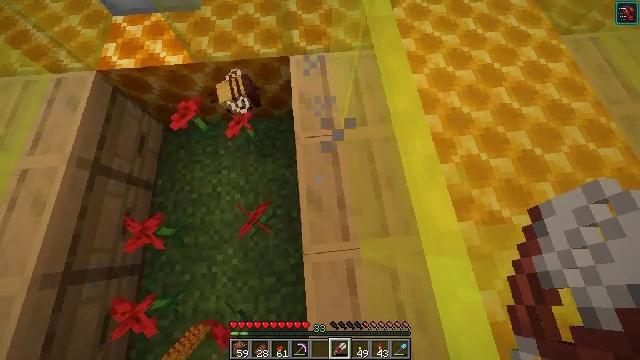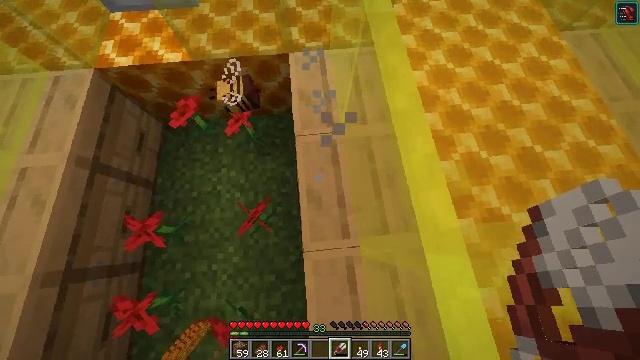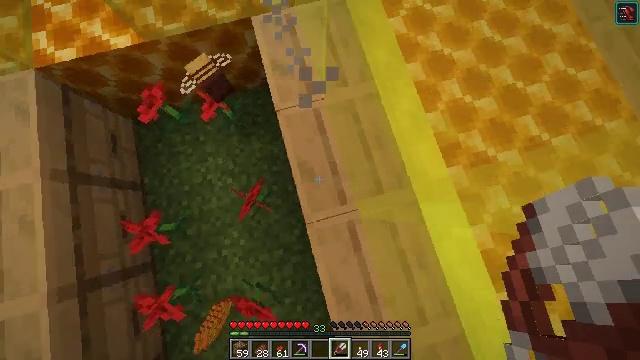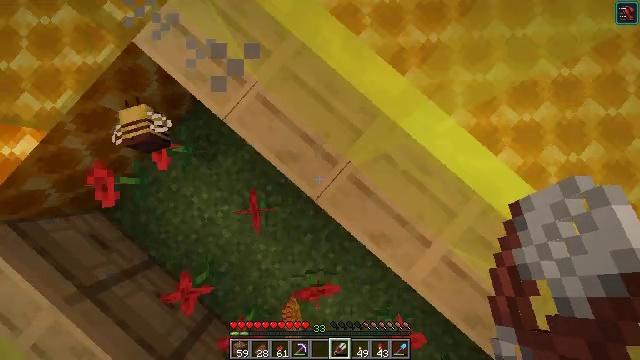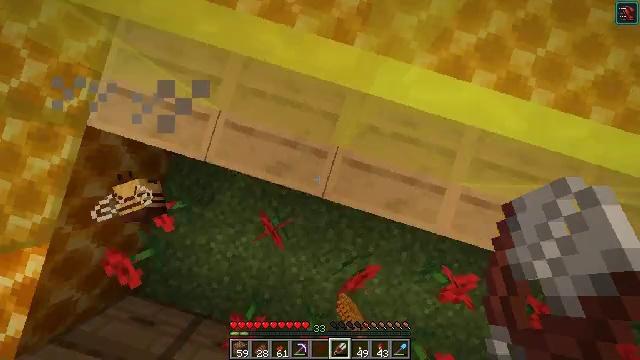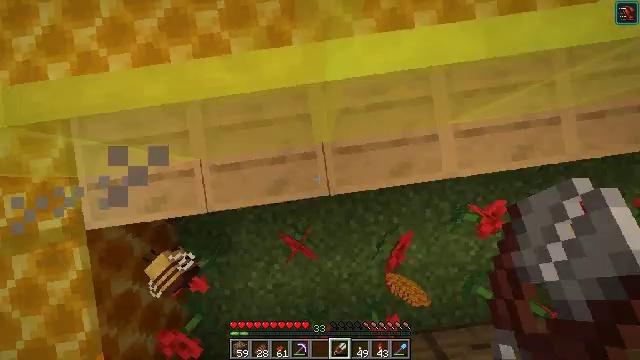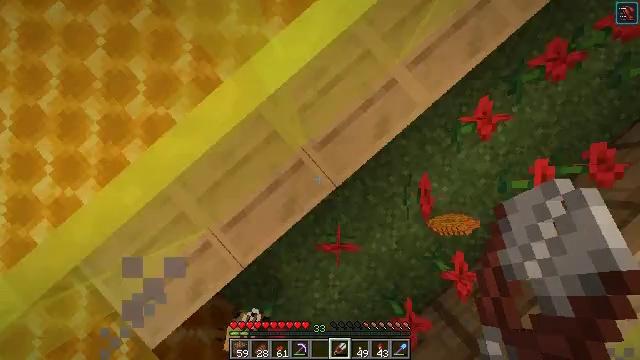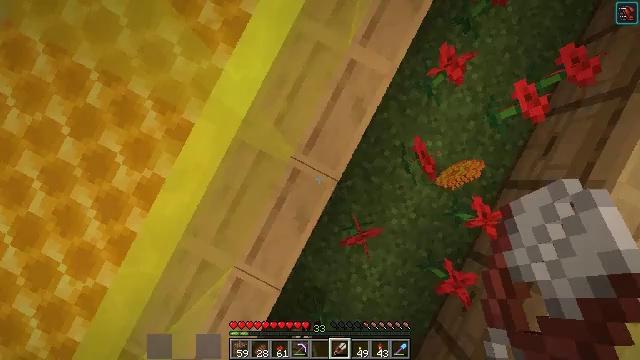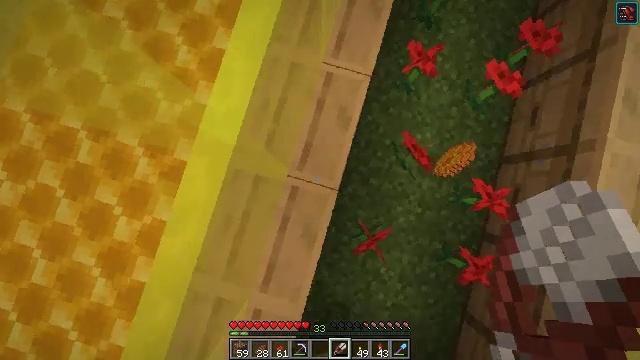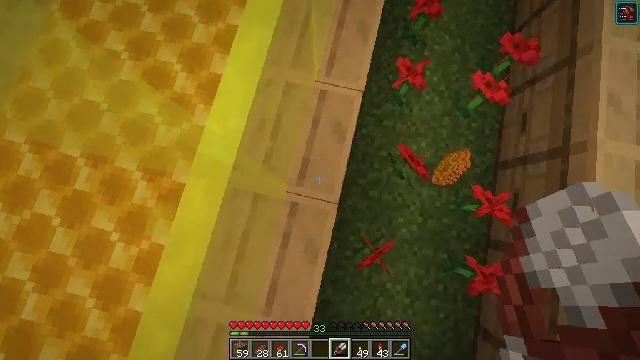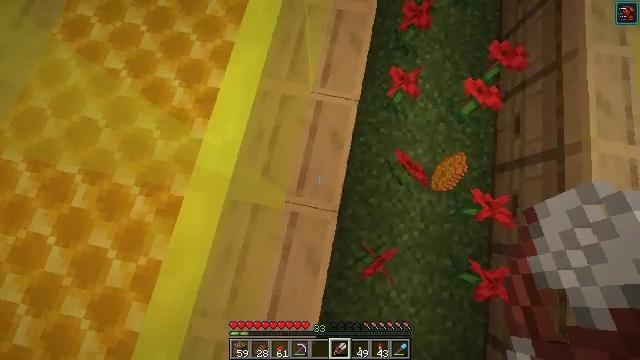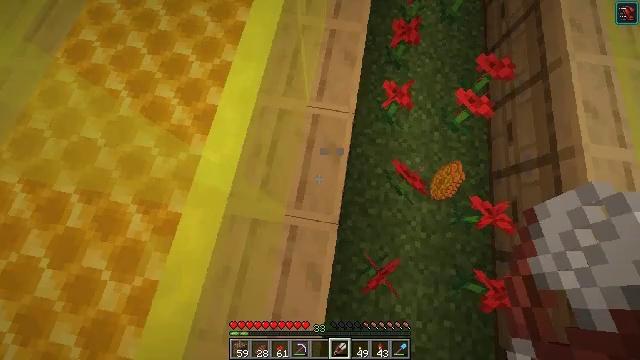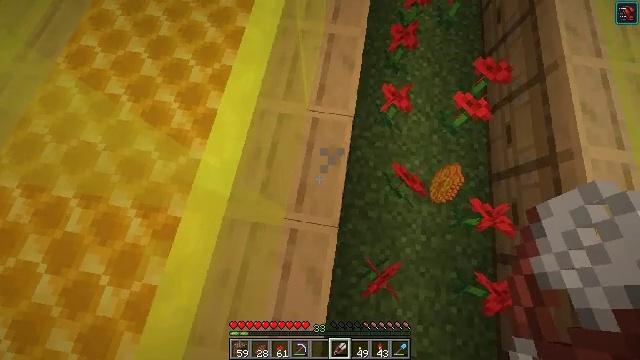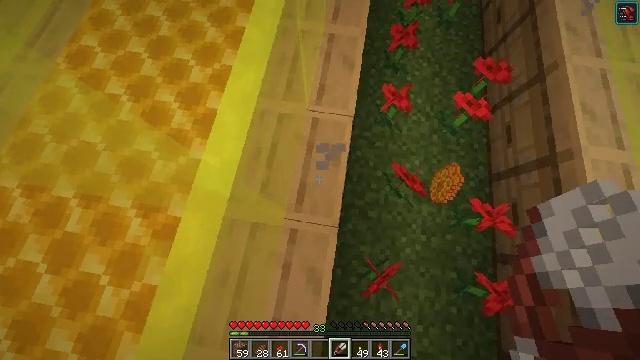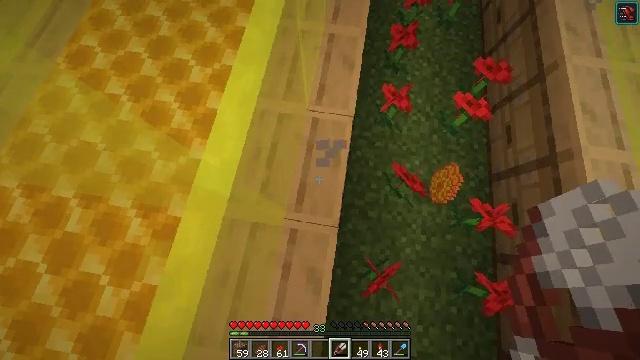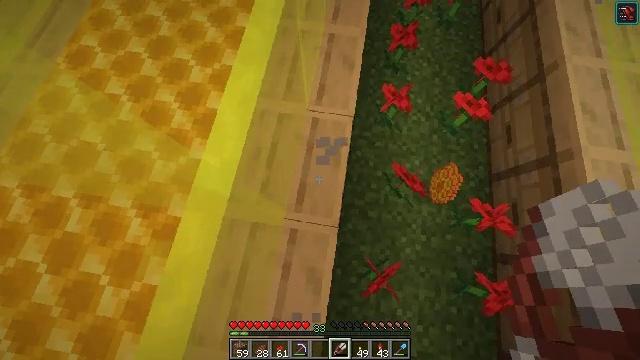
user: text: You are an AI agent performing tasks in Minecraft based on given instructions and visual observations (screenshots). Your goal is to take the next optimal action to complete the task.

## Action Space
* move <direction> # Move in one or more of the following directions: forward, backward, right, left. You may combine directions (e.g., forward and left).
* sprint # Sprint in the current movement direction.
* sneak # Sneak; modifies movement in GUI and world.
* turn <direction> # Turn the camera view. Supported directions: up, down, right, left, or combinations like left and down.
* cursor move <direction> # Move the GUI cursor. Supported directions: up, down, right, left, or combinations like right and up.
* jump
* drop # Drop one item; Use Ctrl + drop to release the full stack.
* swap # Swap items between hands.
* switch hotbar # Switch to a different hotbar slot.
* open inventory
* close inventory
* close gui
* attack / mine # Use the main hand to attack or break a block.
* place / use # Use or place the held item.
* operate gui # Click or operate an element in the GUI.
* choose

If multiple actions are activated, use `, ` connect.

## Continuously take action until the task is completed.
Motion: motion action
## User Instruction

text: Combine honeycombs to craft the honeycomb block.
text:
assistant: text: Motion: no_op
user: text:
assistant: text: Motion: turn right and down
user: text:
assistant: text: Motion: turn right and down
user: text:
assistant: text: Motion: turn right and down
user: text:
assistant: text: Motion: turn right and down
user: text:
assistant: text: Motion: turn right
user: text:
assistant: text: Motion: turn right
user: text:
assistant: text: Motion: turn right and up
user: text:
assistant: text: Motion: turn right and up
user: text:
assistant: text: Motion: turn right and up
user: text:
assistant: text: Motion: turn right and up
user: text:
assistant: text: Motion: no_op
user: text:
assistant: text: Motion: use / place
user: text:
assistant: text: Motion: use / place
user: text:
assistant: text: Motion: no_op
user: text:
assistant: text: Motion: move right
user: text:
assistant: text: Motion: move right
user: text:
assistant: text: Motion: move right
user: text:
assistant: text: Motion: move forward and move right
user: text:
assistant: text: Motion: move forward and move right, turn left and up
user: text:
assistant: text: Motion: move forward and move right, turn left and up
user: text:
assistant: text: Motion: move forward and move right, turn left and up
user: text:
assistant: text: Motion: turn left
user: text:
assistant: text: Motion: turn left
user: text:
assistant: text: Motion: turn left and up
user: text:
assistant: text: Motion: turn left
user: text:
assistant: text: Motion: turn left
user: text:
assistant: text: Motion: turn left and up
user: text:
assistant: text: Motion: turn left and up
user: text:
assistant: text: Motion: turn left and up